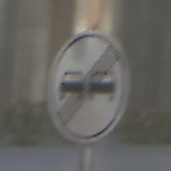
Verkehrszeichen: EndeUeberholverbot
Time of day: Night
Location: Outdoor (Urban)
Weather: PartlyCloudy
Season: NotSpecified
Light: Artificial